Question: I am trying to fill my sidebar div so the blue background fills the screen. Foundation makes this slightly tricky (I have tried height:100%;)

<URL>
'''
<ul class="side-nav" link="white">
<li class="active"><a href="#">
'''
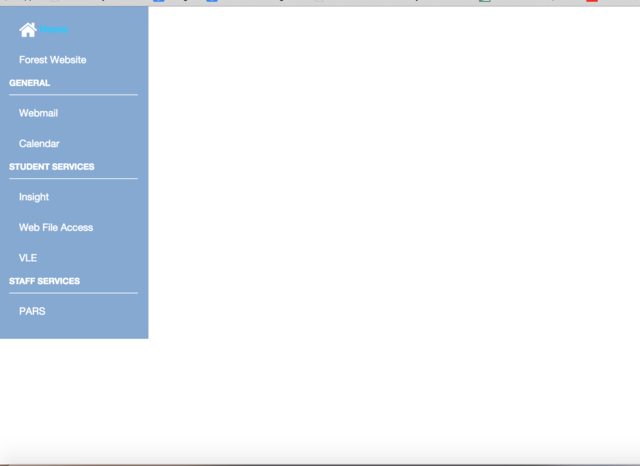
Answer: I can think of three different ways to achieve this.
- Set the height of the parent elements ('body'/'html') to '100%'. In doing so, you can set the child's height to '100%'.'''
html, body, .side-nav { height: 100%; }
'''
- Use <URL>. In this case you would use '100vh'.'''
.side-nav { height: 100vh; }
'''
- Absolutely position the element and specify a 'top'/'bottom' value of '0'.'''
.side-nav { position: absolute; top: 0; bottom: 0; }
'''
If that doesn't work, you would have to try 'fixed' positioning. (It's worth pointing out that 'fixed' positioning is relative to the window, whereas 'absolute' positioning is relative to the closest non-'static'ly positioned parent element.)